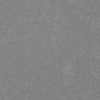
Atmospheric dust classification: dusty